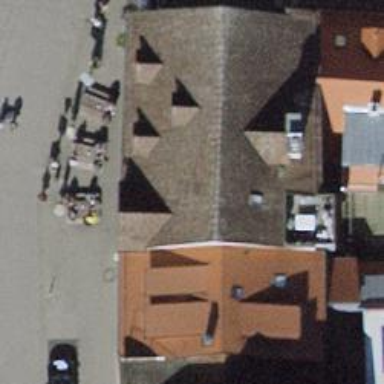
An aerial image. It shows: Restaurant.